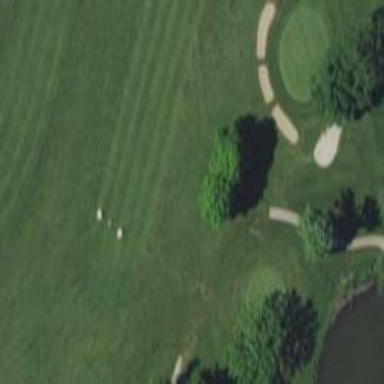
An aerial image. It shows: Golf rough area.